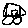
Label: car